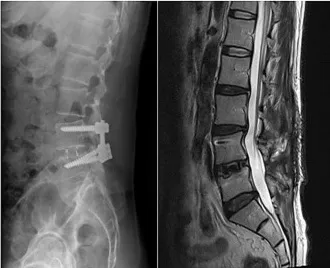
Timeline of the patient's medical history. (A) Timeline of the medical events between the onset of the pain and the current treatment period. Narrative demonstrations of the timeline are in the boxes.
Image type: radiology (mri)